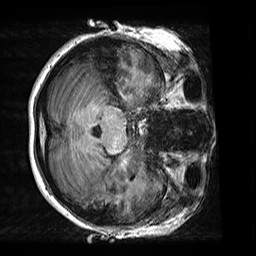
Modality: T1w
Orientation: axial
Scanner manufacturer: siemens
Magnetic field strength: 3 T
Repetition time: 2.5 s
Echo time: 0.00299 s